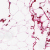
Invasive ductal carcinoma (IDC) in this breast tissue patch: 0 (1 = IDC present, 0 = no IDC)